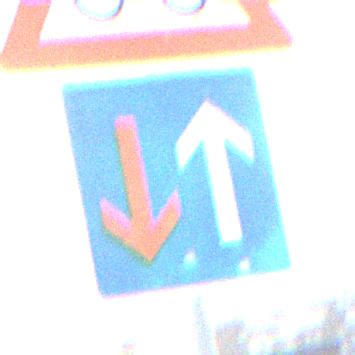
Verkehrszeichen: VorrangVorGegenverkehr
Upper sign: RadverkehrLinks
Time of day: MorningAfternoon
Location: Outdoor (Suburban)
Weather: PartlyCloudy
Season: NotSpecified
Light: Natural